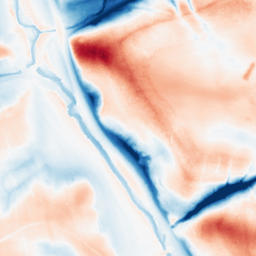
Category: classical
Decomposition family: gaussian_anisotropic
Decomposition parameters: sigma_x: 10
sigma_y: 20
Upsampling method: cubic_catmull_rom
Upsampling parameters: scale: 2
Upsampling scale: 2